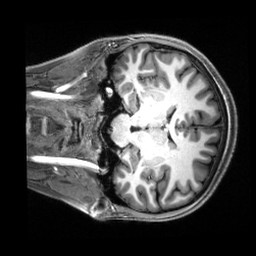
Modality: T1w
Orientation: coronal
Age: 21
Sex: female
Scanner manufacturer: siemens
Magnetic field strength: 3 T
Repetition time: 2.5 s
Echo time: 0.00222 s